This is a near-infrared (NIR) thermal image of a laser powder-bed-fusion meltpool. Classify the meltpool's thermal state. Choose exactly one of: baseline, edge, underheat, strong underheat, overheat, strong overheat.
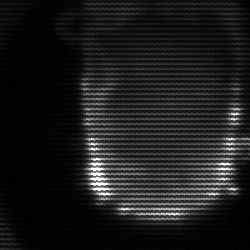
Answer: baseline